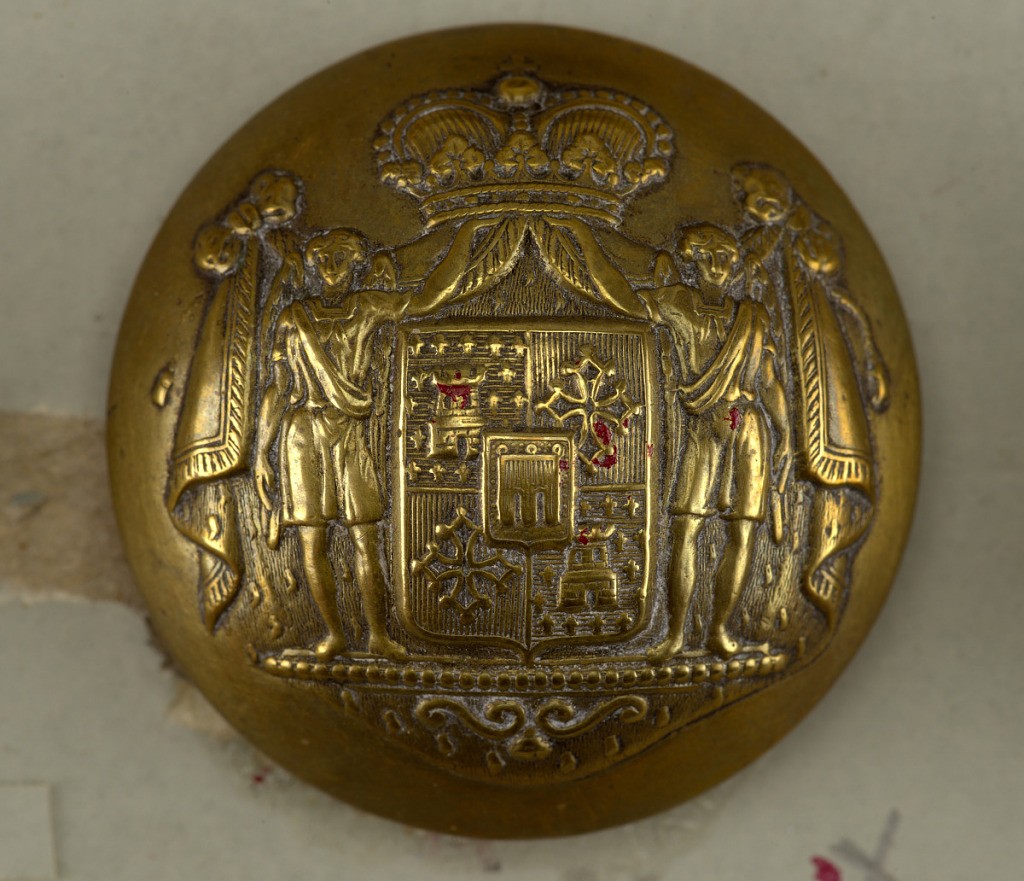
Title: Button
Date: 1801–25
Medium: Brass
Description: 1931-59-130: Circular convex button with ornament showing coat ...